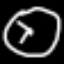
Label: clock